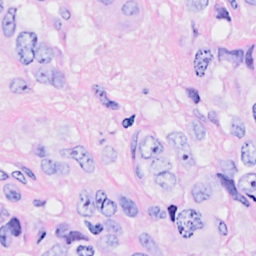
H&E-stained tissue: Breast